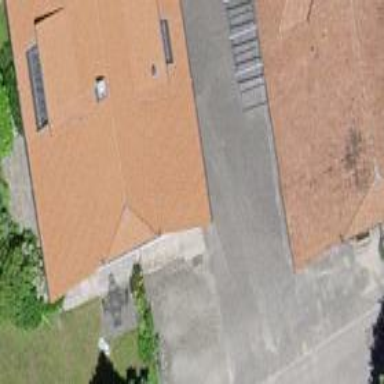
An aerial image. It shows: Residential building.